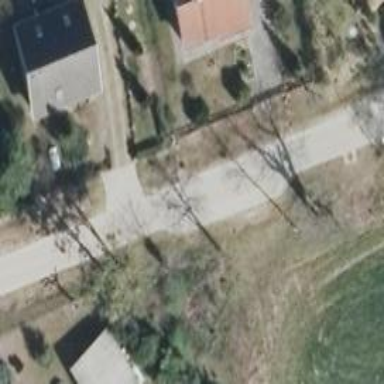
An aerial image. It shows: Residential road.